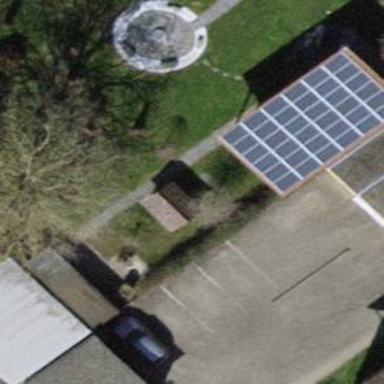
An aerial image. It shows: Garage building.